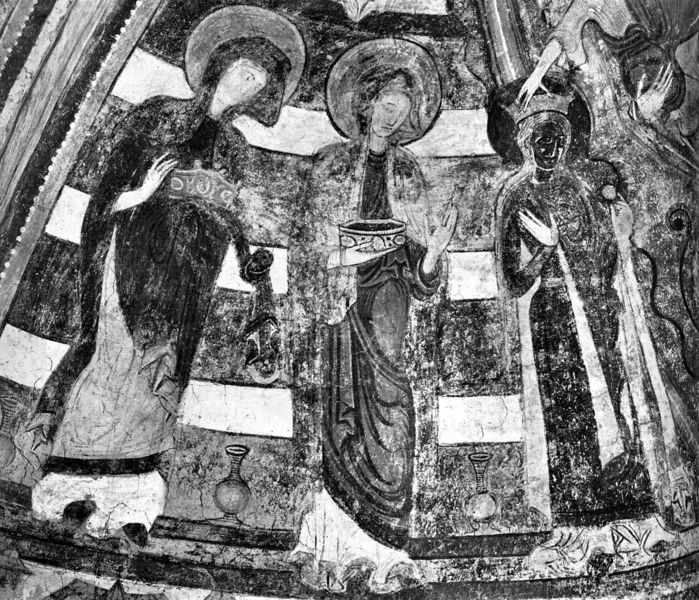
Titel: Notre-Dame in Montmorillon
Standort: Montmorillon, Notre-Dame (EU - F)
Schlagwörter: fuß, hand, weiß, frauen, damen, grau, kleider, mund, schwarz, schleier, schale, stehen, hände, kirche, auge, gewand, mantel, decke, drei, krone, krug, vase, kopftuch, streifen, neger, gefäß, schwarz weiss, heiligenschein, krüge, schwarzer, nimbus, jesus, krönung, romanik, segnen, weihrauch, könige, königin, heilige, fresko, heilig, wandbild, gefäße, kronen, romanisch, heiligenscheine, geschenke, morgenland, dreikönige, nimben, byzantinisch, drei heilige könige, drei heilige, maerei, 3, nibem, gefäßse